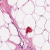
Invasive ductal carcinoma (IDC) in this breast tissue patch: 0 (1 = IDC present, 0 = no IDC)